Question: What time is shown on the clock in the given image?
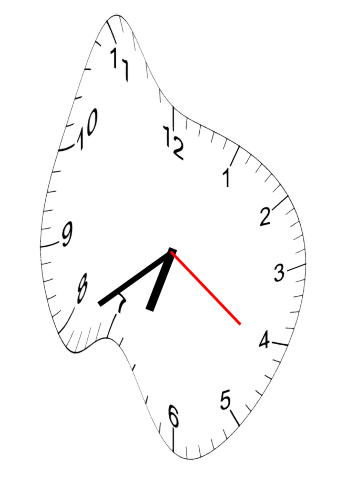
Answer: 06:39:21